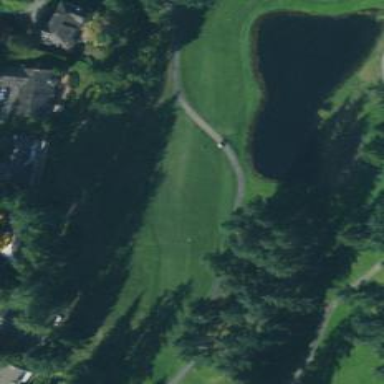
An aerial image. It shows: View of golf hole.